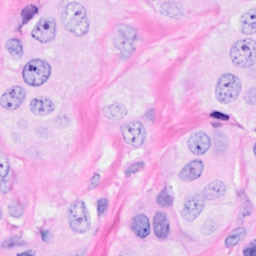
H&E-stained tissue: Breast